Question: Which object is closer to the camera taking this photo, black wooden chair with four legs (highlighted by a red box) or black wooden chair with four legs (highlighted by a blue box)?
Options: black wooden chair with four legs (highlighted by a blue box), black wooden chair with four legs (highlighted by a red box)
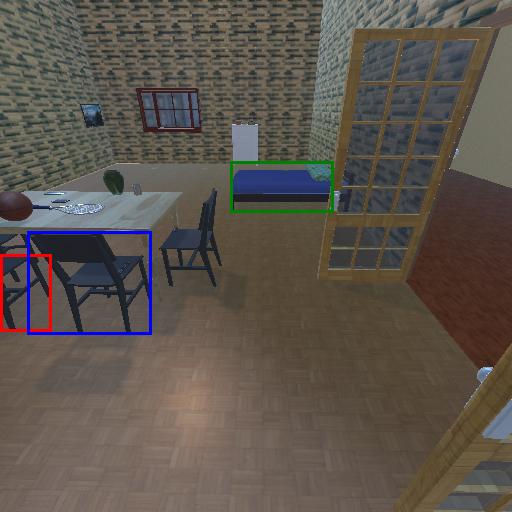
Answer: black wooden chair with four legs (highlighted by a blue box)